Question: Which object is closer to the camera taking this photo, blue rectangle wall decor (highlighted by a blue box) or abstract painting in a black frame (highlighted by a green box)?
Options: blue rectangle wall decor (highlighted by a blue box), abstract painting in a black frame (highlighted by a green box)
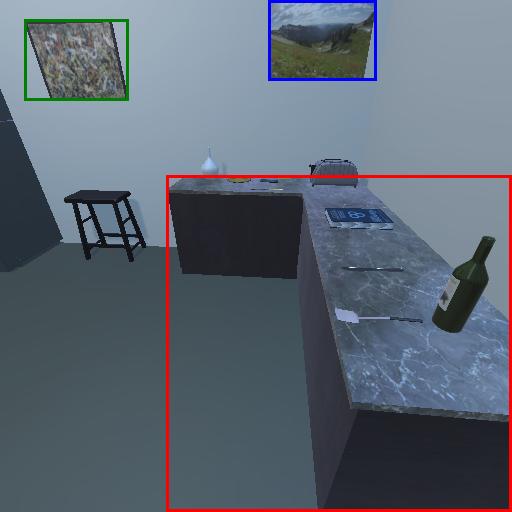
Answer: blue rectangle wall decor (highlighted by a blue box)